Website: macys
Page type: delivery-shipping
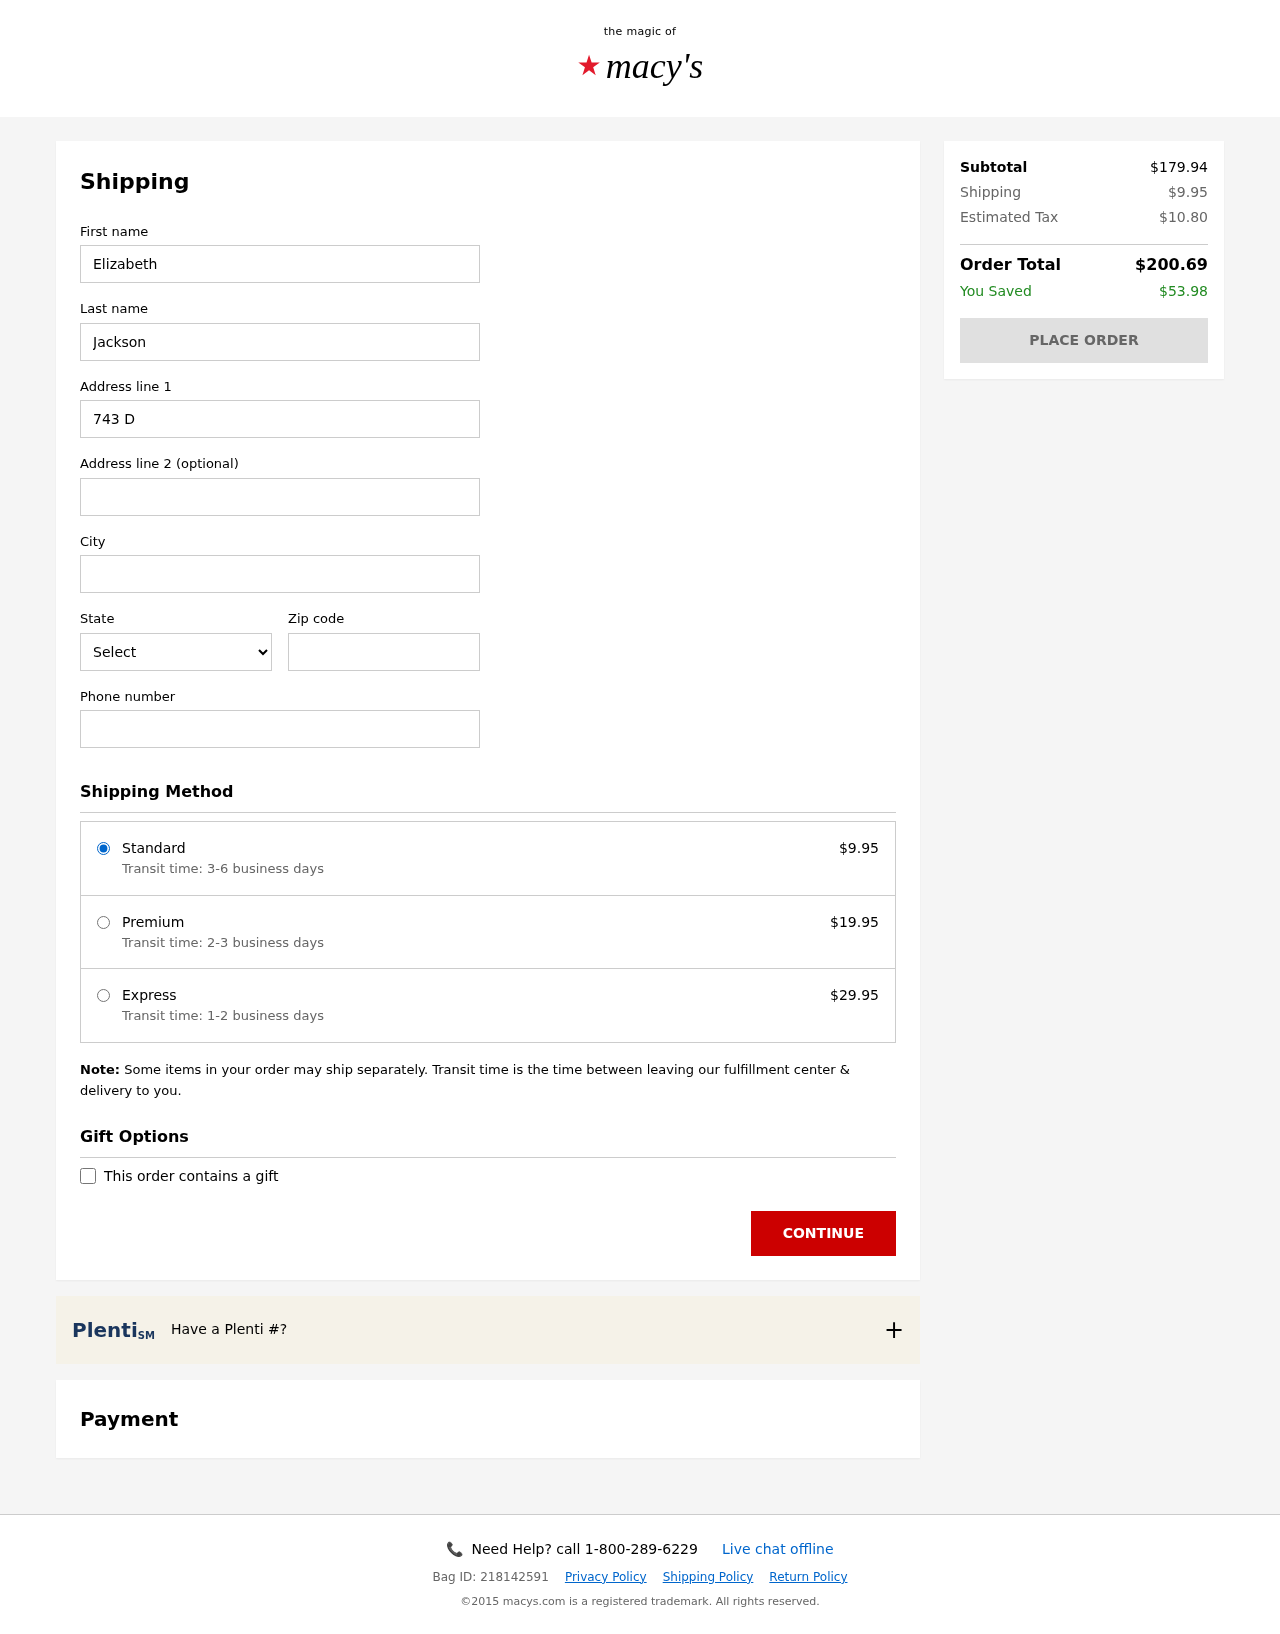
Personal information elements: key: PII_CITY
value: Lake Patrickmouth
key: PII_FIRSTNAME
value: Elizabeth
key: PII_LASTNAME
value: Jackson
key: PII_PHONE
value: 2257074389
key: PII_POSTCODE
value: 78774
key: PII_STATE_ABBR
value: MN
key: PII_STREET
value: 743 Deborah Light
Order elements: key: ORDER_SHIPPING_COST
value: $9.95
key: ORDER_SHIPPING_PREMIUM
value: $19.95
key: ORDER_SHIPPING_EXPRESS
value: $29.95
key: ORDER_SUBTOTAL
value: $179.94
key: ORDER_TAX
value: $10.80
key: ORDER_TOTAL
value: $200.69
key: ORDER_SAVINGS
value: $53.98